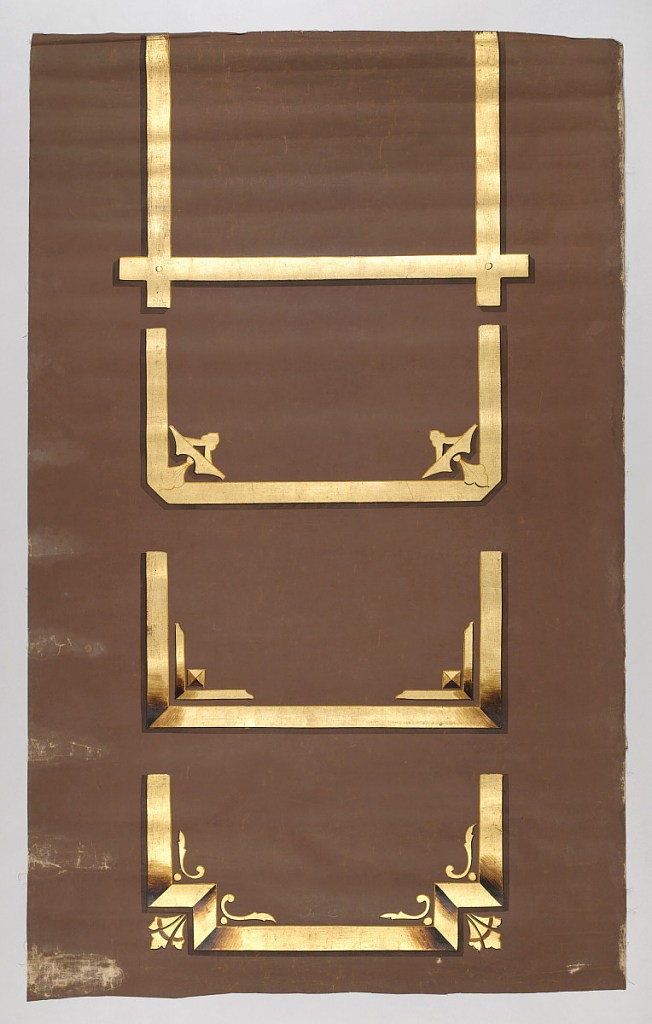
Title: Window shade
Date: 1850–75
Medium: Hand painted on canvas support
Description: Parts of four different metallic gold frameworks. Printed on brown ground with fabric support.